Question: Here I am trying to get the list of files which I have saved in my project.

As you can see in the screenshot I have some video files, which I have copied to my project. I want to display these files list in a tableview. And in didselectRowMethod I want to get the path of the selected video file and then want to use it to play.
Is it possible?
Thanks
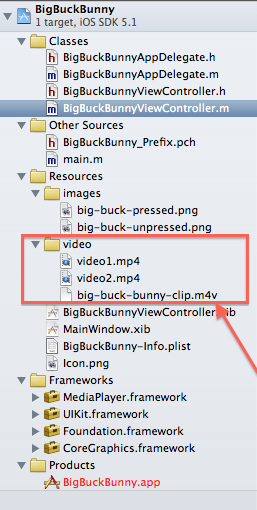
Answer: Sure, you can archive it like this :
'''
NSString *bundleRoot = [[NSBundle mainBundle] bundlePath];
NSFileManager *fm = [NSFileManager defaultManager];
NSArray *dirContents = [fm contentsOfDirectoryAtPath:bundleRoot error:nil];
'''
Now 'dirContents' will hold paths to all files.
If you want only movies you can do like this:
'''
NSPredicate *f = [NSPredicate predicateWithFormat:@"self ENDSWITH '.mp4'"];
NSArray *videos = [dirContents filteredArrayUsingPredicate:f];
'''
Your table view datasource should point to 'videos' or 'dirContents'
And in your
'''
-(void)tableView:(UITableView *)tableview didSelectRowAtIndexPath :(NSIndexPath *)indexPath {
NSString *bundlePath=[[NSBundle mainBundle] bundlePath];
NSString *pathToVideo=[bundlePath stringByAppendingPathComponent:[videos objectAtIndex:indexPath.row];
}
'''